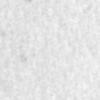
Label: no_change